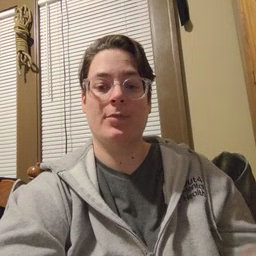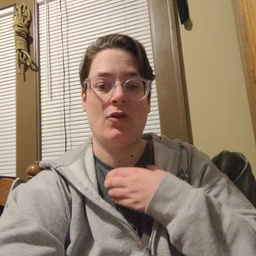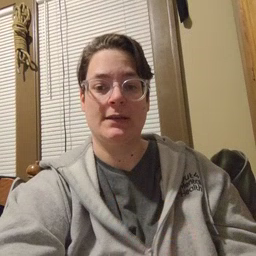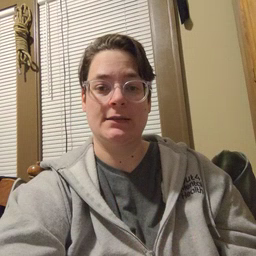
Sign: hungry